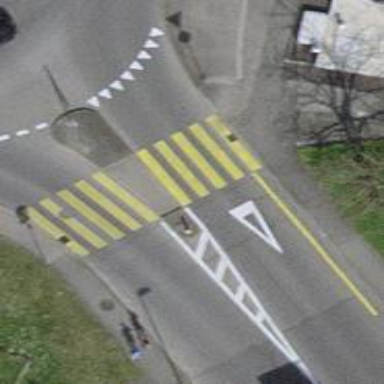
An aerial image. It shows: Uncontrolled crossing with pedestrian island.